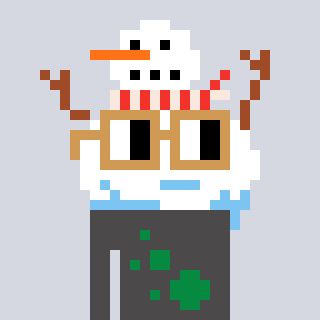
a pixel art character with square brown glasses, a snowman-shaped head and a grayscale-colored body on a cool background